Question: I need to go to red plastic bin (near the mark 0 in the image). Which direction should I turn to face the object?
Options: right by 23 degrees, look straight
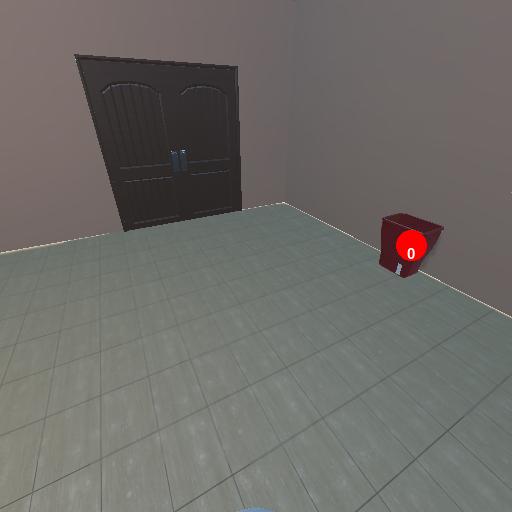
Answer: right by 23 degrees